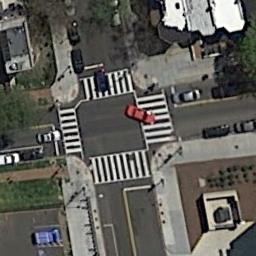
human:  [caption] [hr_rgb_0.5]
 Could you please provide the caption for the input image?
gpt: There are several moving vehicles on the road at the intersection, With many buildings and some trees around the intersection .

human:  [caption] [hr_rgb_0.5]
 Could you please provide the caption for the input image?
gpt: An intersection with normal traffic is between some buildings .

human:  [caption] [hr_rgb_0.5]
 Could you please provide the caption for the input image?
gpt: There are some cars at the intersection .

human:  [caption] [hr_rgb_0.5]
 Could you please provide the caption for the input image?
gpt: There are several cars at the intersection .

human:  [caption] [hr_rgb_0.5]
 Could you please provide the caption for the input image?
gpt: An intersection with white crosswalks and a red car .